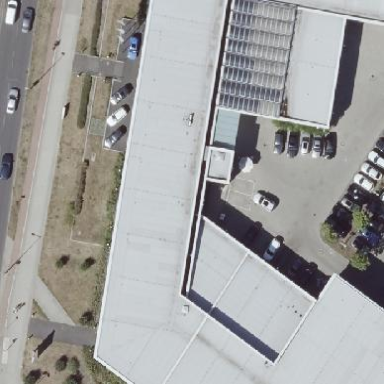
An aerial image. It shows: Retail building.